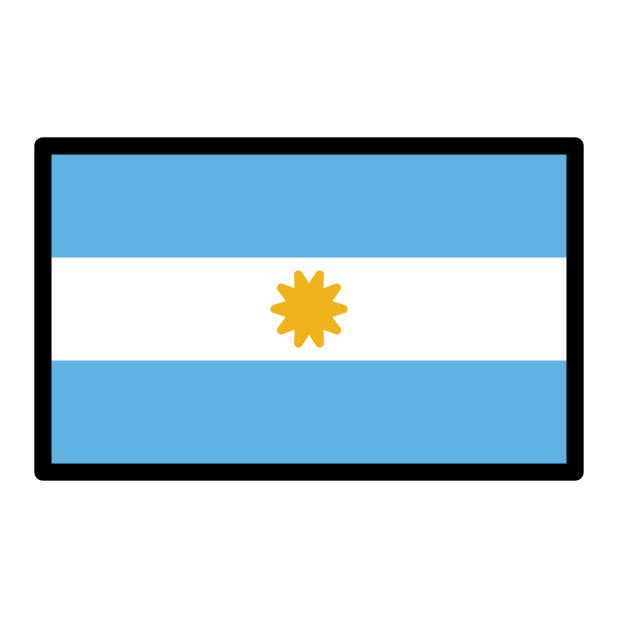
flag: Argentina